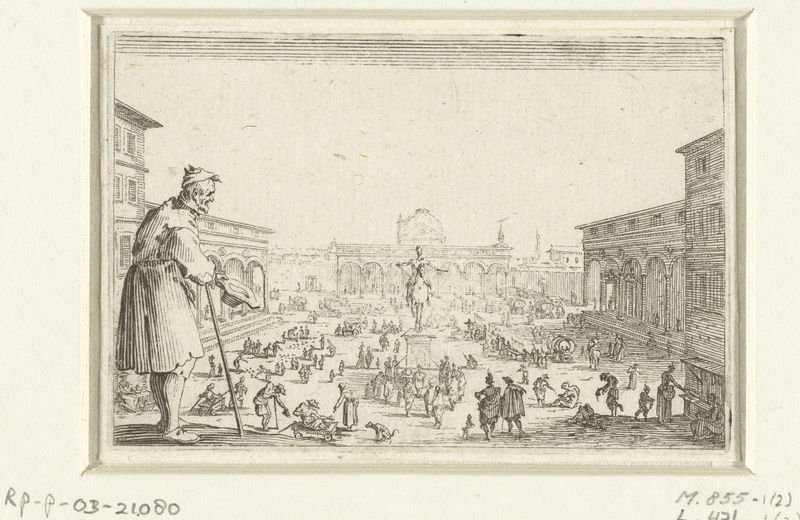
Titel: Bedelaar bij de Piazza della Santissima Annunziata te Florence
Künstler: Jacques Callot
Standort: Amsterdam
Institution: Rijksmuseum
Schlagwörter: homme, chien, ville, couple, fassade, vieux, cathédrale, rome, chevalier, personnes, promenade, foule, pauvre, place, marché, metropole